Question: I am trying to create a 'xs' by 'ys' red 'Bitmap' and am having issues.
My function to do so looks like this: (Ref: <URL>
'''
private Bitmap getBlankBitmap(int xs, int ys)
{
Bitmap b = new Bitmap(1, 1);
b.SetPixel(0, 0, Color.Red);
return new Bitmap(b, xs, ys);
}
'''
Though the issue is, this creates a color gradient across the 'Bitmap', I just want each pixel to be the color specified. How can I remove this gradient and "fully" color the 'Bitmap'?
Here is the constructor I am using <URL> which doesn't mention adding a gradient at all, I'm not even sure why that would be the default behavior.

Here is an SSCCE to work with
'''
using System;
using System.Collections.Generic;
using System.ComponentModel;
using System.Data;
using System.Drawing;
using System.Linq;
using System.Text;
using System.Windows.Forms;
namespace TestProject2
{
public partial class Form1 : Form
{
public Form1()
{
InitializeComponent();
showIssue();
}
void showIssue()
{
pictureBox1.Image = getBlankBitmap(pictureBox1.Size.Width, pictureBox1.Size.Height);
}
private Bitmap getBlankBitmap(int xs, int ys)
{
Bitmap b = new Bitmap(1, 1);
b.SetPixel(0, 0, Color.Red);
return new Bitmap(b, xs, ys);
}
private System.ComponentModel.IContainer components = null;
protected override void Dispose(bool disposing)
{
if (disposing && (components != null))
{
components.Dispose();
}
base.Dispose(disposing);
}
private void InitializeComponent()
{
this.pictureBox1 = new System.Windows.Forms.PictureBox();
((System.ComponentModel.ISupportInitialize)(this.pictureBox1)).BeginInit();
this.SuspendLayout();
//
// pictureBox1
//
this.pictureBox1.Dock = System.Windows.Forms.DockStyle.Fill;
this.pictureBox1.Location = new System.Drawing.Point(0, 0);
this.pictureBox1.Name = "pictureBox1";
this.pictureBox1.Size = new System.Drawing.Size(477, 344);
this.pictureBox1.TabIndex = 0;
this.pictureBox1.TabStop = false;
//
// Form1
//
this.AutoScaleDimensions = new System.Drawing.SizeF(6F, 13F);
this.AutoScaleMode = System.Windows.Forms.AutoScaleMode.Font;
this.ClientSize = new System.Drawing.Size(477, 344);
this.Controls.Add(this.pictureBox1);
this.Name = "Form1";
this.Text = "Form1";
((System.ComponentModel.ISupportInitialize)(this.pictureBox1)).EndInit();
this.ResumeLayout(false);
}
private System.Windows.Forms.PictureBox pictureBox1;
}
}
'''
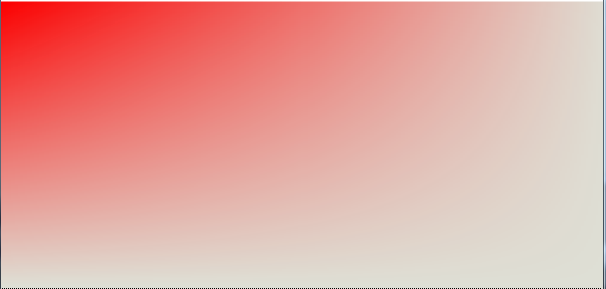
Answer: Just create a new bitmap with the size you want and paint it red:
'''
private Bitmap getBlankBitmap(int width, int height) {
Bitmap b = new Bitmap(width, height);
using (Graphics g = Graphics.FromImage(b)) {
g.Clear(Color.Red);
}
return b;
}
'''